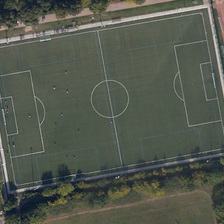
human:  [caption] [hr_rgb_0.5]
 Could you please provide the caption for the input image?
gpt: many trees are planted around the football field .

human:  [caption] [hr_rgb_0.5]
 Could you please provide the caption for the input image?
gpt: the middle of the land is a large football field .

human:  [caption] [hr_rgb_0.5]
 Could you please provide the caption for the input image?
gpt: many trees are planted around the football field .

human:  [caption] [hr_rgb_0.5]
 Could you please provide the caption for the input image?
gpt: the middle of the land is a large football field .

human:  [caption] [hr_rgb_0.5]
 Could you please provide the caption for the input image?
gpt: the middle of the land is a large football field .